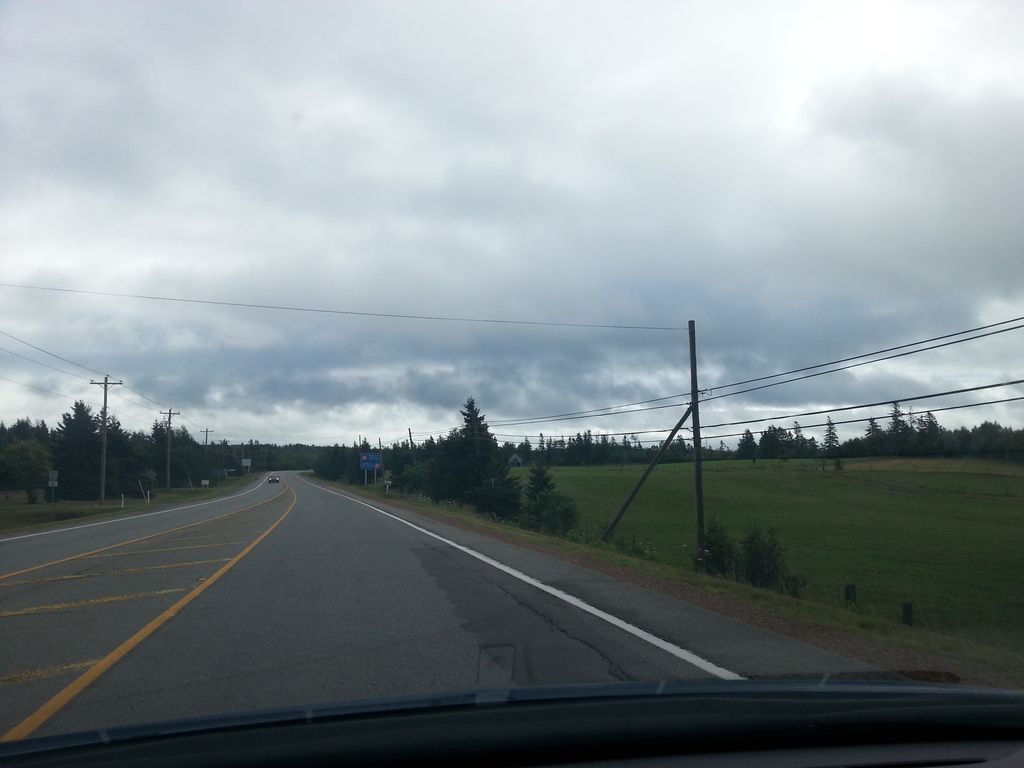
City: charlottetown